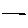
Label: line